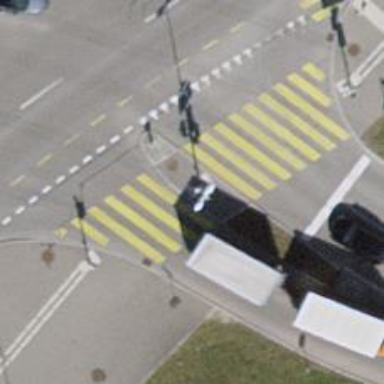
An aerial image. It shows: Footway with marked crossing. The surface is asphalt.